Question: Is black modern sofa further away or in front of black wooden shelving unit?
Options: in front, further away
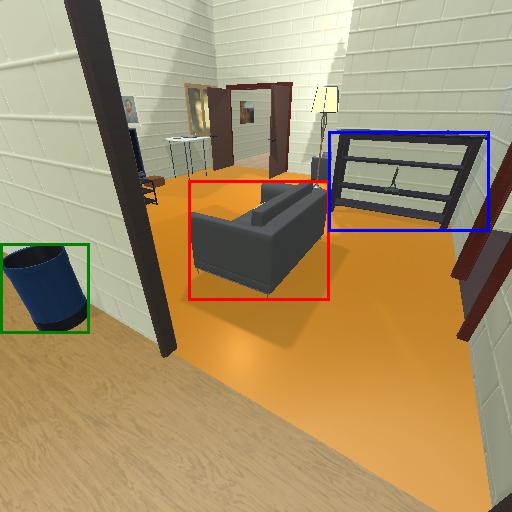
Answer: in front